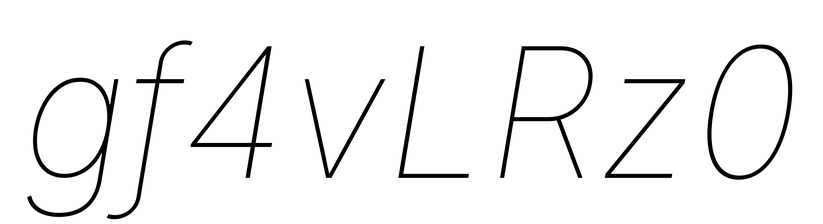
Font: Inter-Italic_Thin_Italic